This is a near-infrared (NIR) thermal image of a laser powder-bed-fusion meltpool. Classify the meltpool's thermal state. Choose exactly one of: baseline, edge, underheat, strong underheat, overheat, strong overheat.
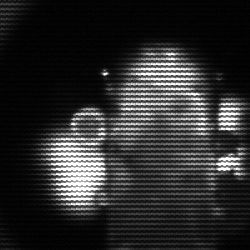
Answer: strong underheat